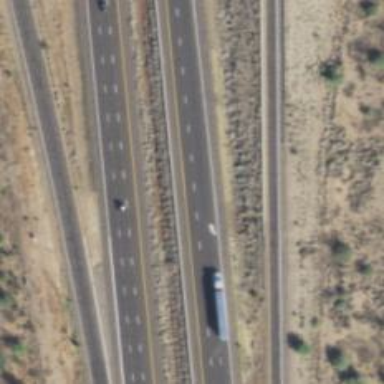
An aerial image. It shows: Asphalt motorway.